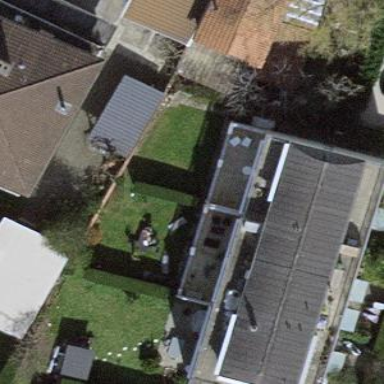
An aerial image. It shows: Garden enclosed by fence.